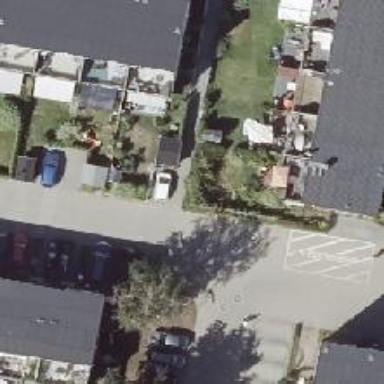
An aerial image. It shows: Living street.